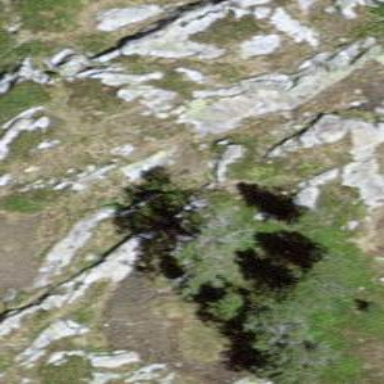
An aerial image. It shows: Patch of scrub vegetation.